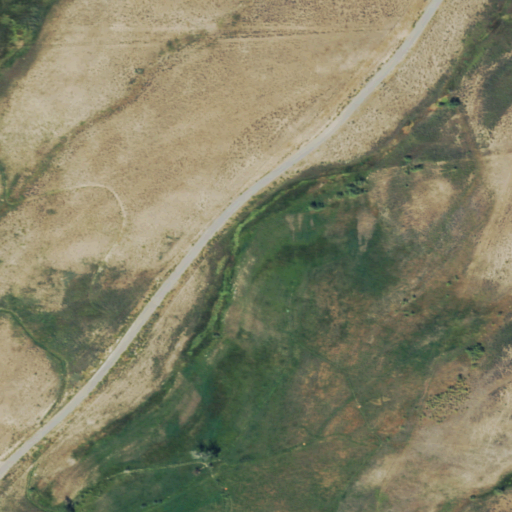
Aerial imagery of mountain in Colorado named Scenic Mesa containing shrub, cultivated crops, open development, deciduous forest, pasture, and grassland